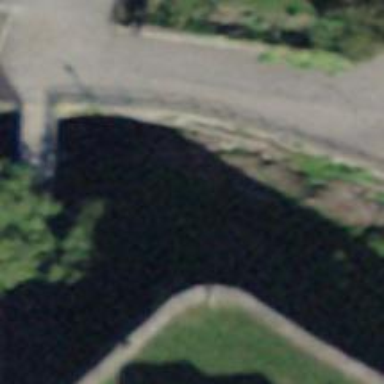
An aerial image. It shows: Path.